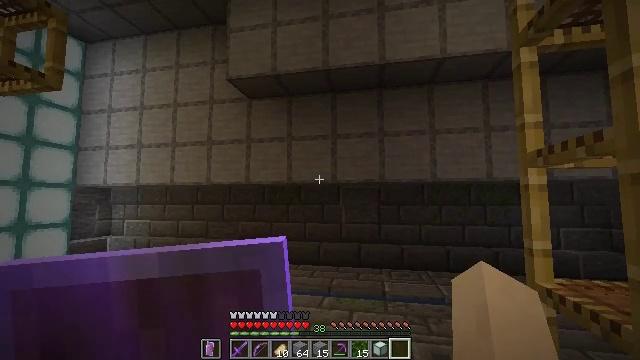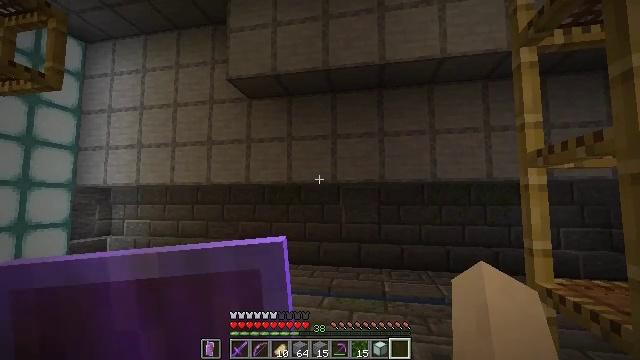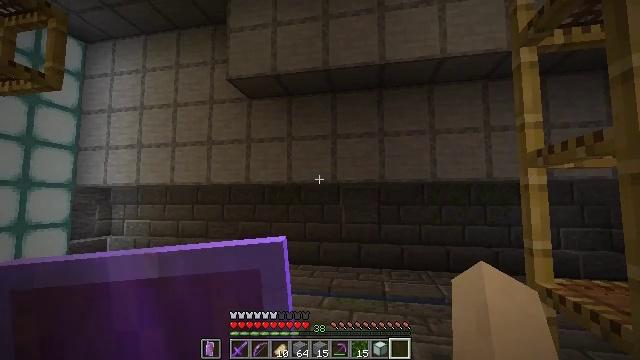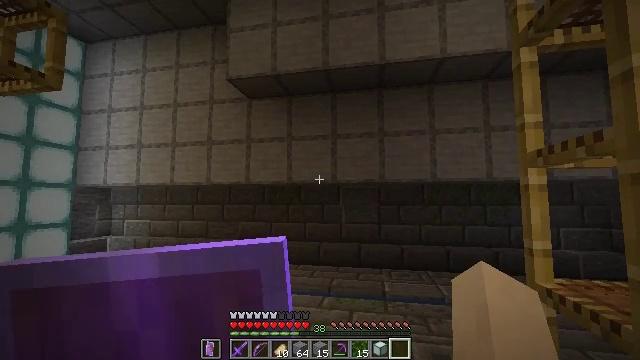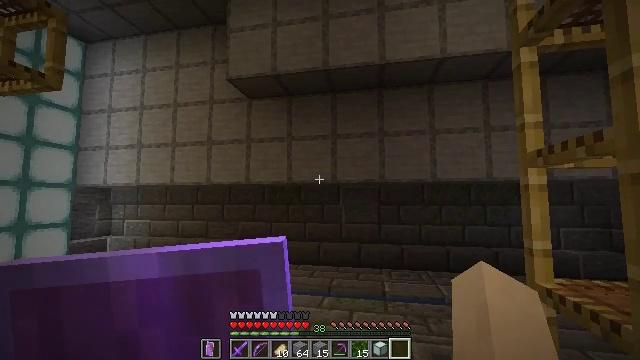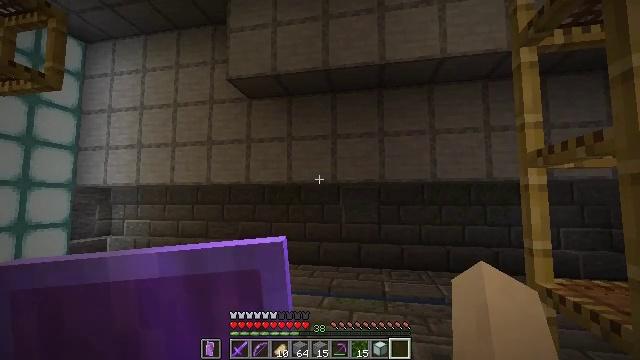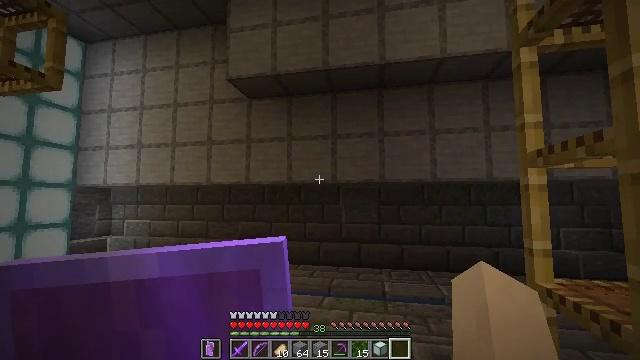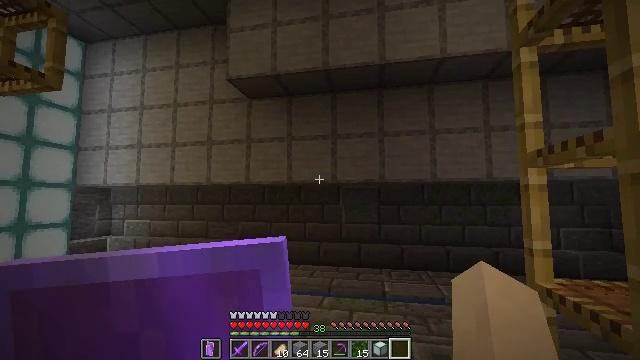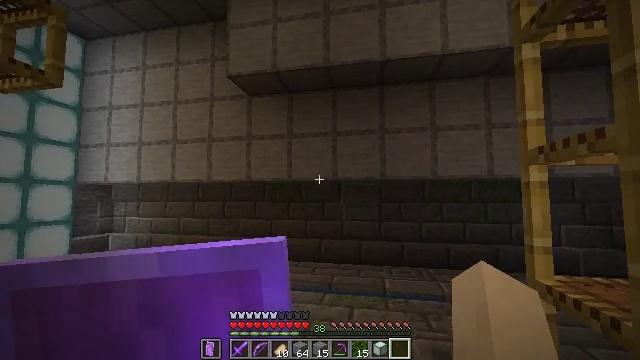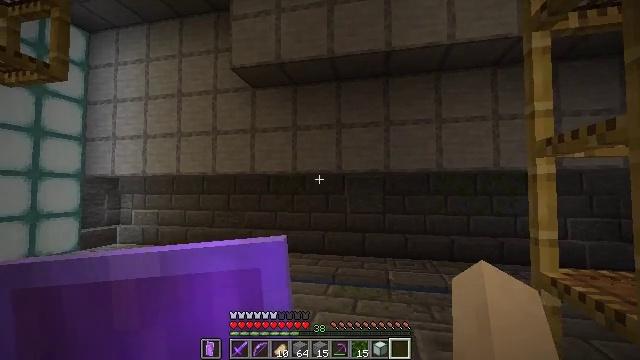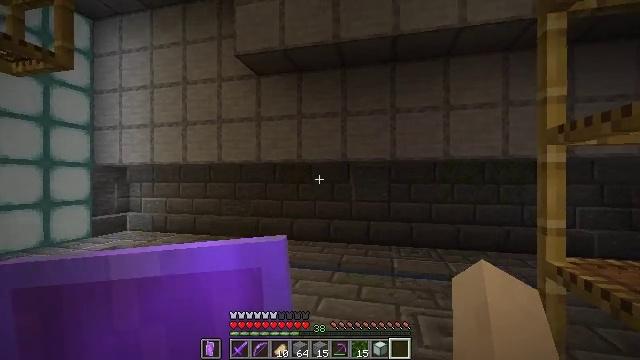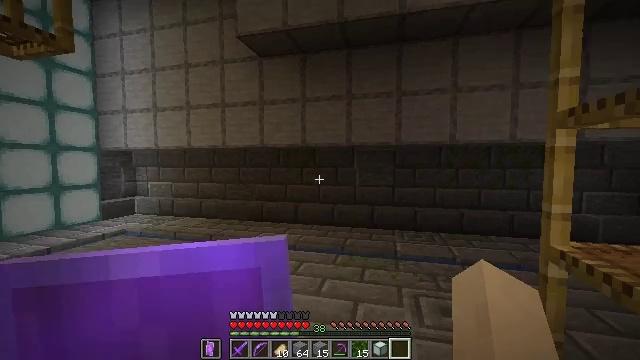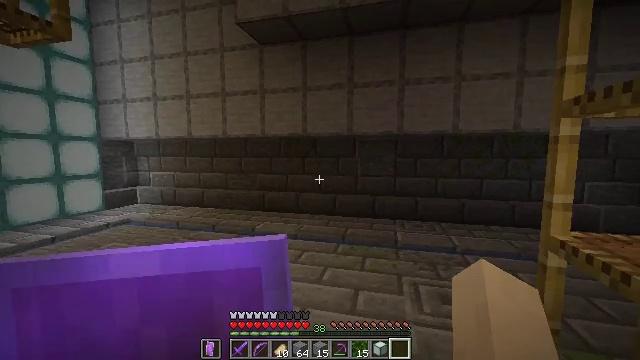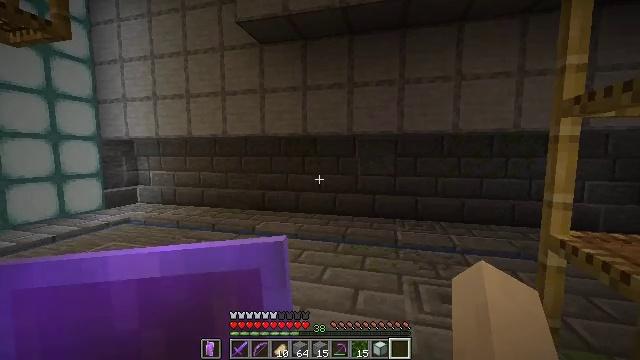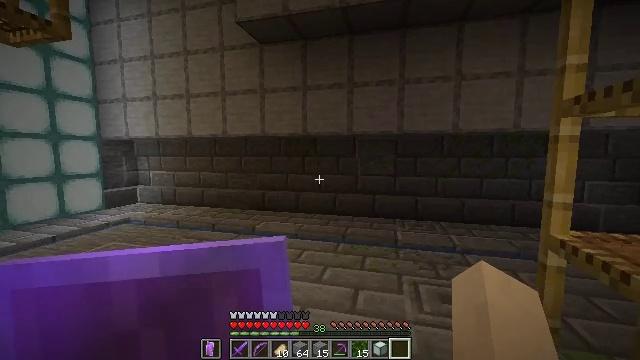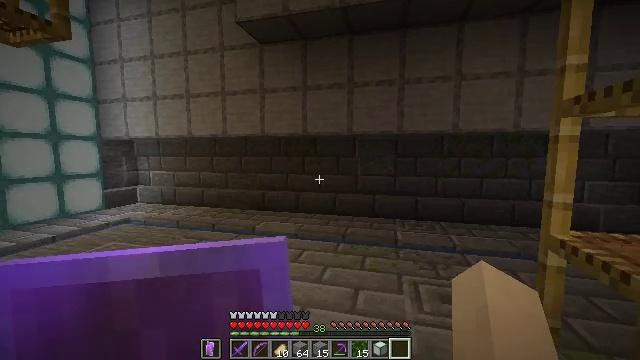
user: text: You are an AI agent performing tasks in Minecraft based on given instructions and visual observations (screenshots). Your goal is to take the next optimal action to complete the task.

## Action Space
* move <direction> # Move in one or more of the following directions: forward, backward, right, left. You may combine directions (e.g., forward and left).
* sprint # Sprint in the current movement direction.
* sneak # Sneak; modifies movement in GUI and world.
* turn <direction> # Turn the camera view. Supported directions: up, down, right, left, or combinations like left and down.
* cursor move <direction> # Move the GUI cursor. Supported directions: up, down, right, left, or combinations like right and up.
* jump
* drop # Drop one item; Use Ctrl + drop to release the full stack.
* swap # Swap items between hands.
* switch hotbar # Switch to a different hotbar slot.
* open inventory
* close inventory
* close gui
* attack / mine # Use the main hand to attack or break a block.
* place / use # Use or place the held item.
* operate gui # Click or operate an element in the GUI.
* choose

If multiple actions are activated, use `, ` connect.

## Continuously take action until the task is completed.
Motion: motion action
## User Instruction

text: Create polished blackstone stairs with polished blackstone and crafting table.
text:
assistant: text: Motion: no_op
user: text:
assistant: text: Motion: no_op
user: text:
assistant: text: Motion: no_op
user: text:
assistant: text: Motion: no_op
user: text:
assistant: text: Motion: no_op
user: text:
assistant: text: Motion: no_op
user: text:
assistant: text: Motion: no_op
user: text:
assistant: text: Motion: no_op
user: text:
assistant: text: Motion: turn down
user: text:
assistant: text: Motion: turn left and down
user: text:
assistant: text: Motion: turn down
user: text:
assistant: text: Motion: turn down
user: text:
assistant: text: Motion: no_op
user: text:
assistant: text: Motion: no_op
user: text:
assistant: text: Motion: no_op
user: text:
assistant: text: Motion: no_op
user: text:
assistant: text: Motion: turn down
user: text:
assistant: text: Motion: turn left and down
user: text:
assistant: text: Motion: turn down
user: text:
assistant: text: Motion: no_op
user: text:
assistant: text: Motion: no_op
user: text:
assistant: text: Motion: no_op
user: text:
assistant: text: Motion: no_op
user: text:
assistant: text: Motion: no_op
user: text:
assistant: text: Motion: no_op
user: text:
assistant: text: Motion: no_op
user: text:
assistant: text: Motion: no_op
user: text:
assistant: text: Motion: no_op
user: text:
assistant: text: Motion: no_op
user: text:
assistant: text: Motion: no_op